Field crop: maize
Growth stage: 2
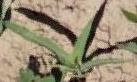
Species: maize